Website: home-depot
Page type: receipt
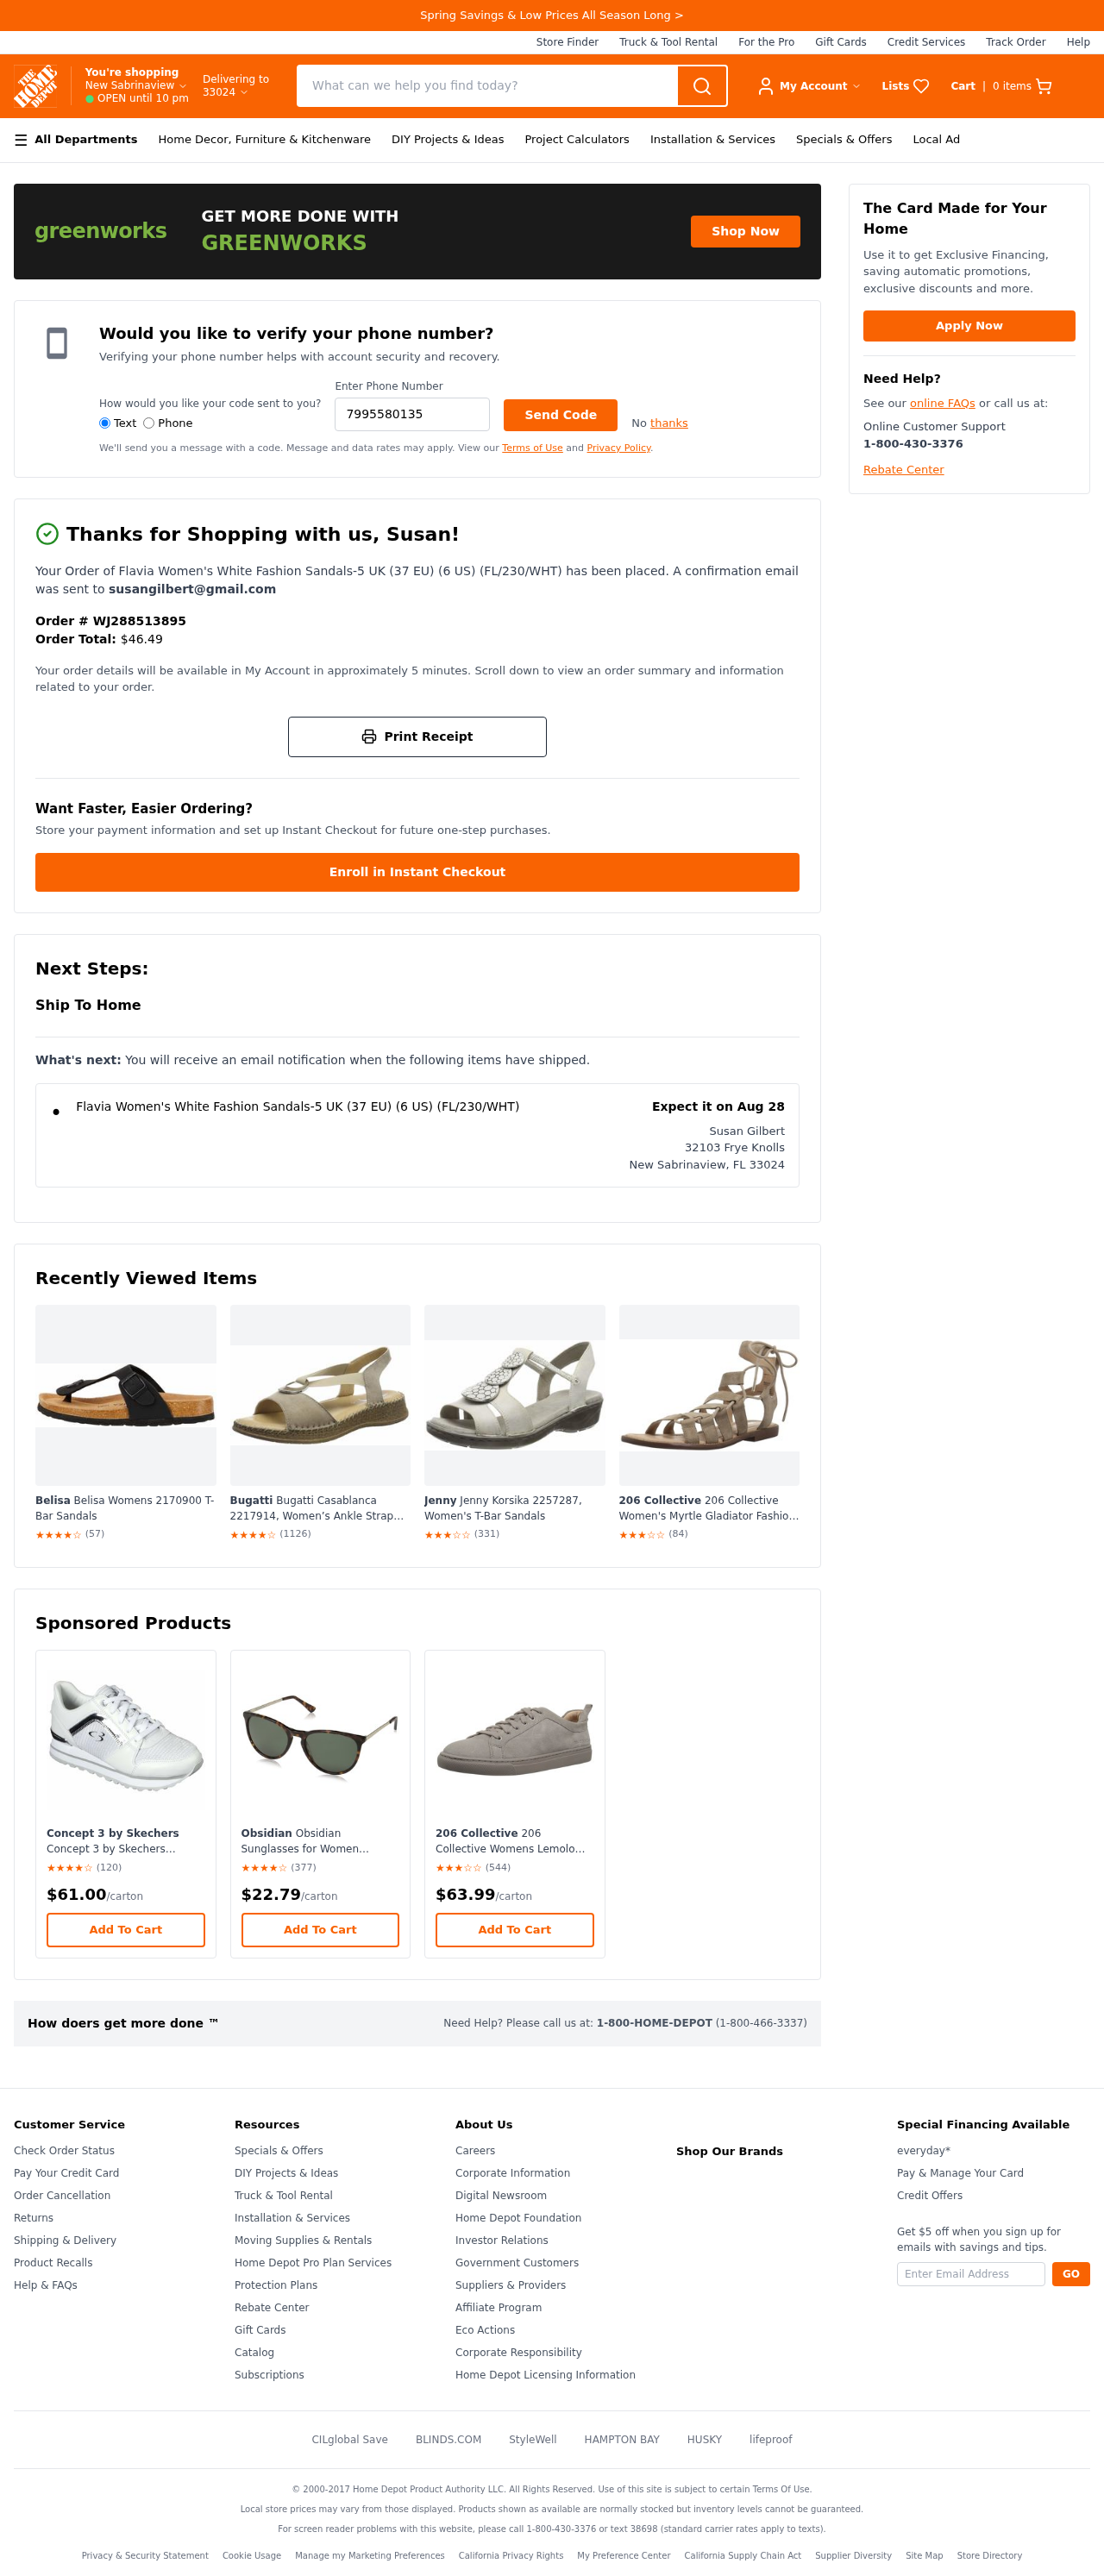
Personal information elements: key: PII_CITY
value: New Sabrinaview
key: PII_CITY_STATE_ZIP
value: New Sabrinaview, FL 33024
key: PII_EMAIL
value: susangilbert@gmail.com
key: PII_FIRSTNAME
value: Susan
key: PII_FULLNAME
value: Susan Gilbert
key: PII_PHONE
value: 7995580135
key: PII_POSTCODE
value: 33024
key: PII_STREET
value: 32103 Frye Knolls
Product elements: key: PRODUCT1_NAME
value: Flavia Women's White Fashion Sandals-5 UK (37 EU) (6 US) (FL/230/WHT)
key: PRODUCT2_NAME
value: Belisa Belisa Womens 2170900 T-Bar Sandals
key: PRODUCT2_BRAND
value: Belisa
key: PRODUCT2_RATING
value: ★★★★☆
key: PRODUCT2_NUM_RATINGS
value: (57)
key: PRODUCT3_NAME
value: Bugatti Bugatti Casablanca 2217914, Women’s Ankle Strap Sandals
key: PRODUCT3_BRAND
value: Bugatti
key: PRODUCT3_RATING
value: ★★★★☆
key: PRODUCT3_NUM_RATINGS
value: (1126)
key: PRODUCT4_NAME
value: Jenny Jenny Korsika 2257287, Women's T-Bar Sandals
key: PRODUCT4_BRAND
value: Jenny
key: PRODUCT4_RATING
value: ★★★☆☆
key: PRODUCT4_NUM_RATINGS
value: (331)
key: PRODUCT5_NAME
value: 206 Collective 206 Collective Women's Myrtle Gladiator Fashion Sandal Flat, taupe suede, 9 B US
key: PRODUCT5_BRAND
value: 206 Collective
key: PRODUCT5_RATING
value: ★★★☆☆
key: PRODUCT5_NUM_RATINGS
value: (84)
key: PRODUCT6_NAME
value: Concept 3 by Skechers Concept 3 by Skechers Surprise Hit Lace-up Fashion Sneaker, White/Silver, 4.5 UK
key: PRODUCT6_BRAND
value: Concept 3 by Skechers
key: PRODUCT6_RATING
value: ★★★★☆
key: PRODUCT6_NUM_RATINGS
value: (120)
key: PRODUCT6_PRICE
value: $61.00
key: PRODUCT7_NAME
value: Obsidian Obsidian Sunglasses for Women Fashion Round Frame 09 , Tortoise/Gold, 54 mm
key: PRODUCT7_BRAND
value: Obsidian
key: PRODUCT7_RATING
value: ★★★★☆
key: PRODUCT7_NUM_RATINGS
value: (377)
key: PRODUCT7_PRICE
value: $22.79
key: PRODUCT8_NAME
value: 206 Collective 206 Collective Womens Lemolo Lace-up Fashion Sneaker Sneaker
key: PRODUCT8_BRAND
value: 206 Collective
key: PRODUCT8_RATING
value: ★★★☆☆
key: PRODUCT8_NUM_RATINGS
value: (544)
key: PRODUCT8_PRICE
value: $63.99
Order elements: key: ORDER_NUM_ITEMS
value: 0
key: ORDER_ID
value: WJ288513895
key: ORDER_TOTAL
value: $46.49
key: ORDER_DELIVERY_DATE
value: Expect it on Aug 28